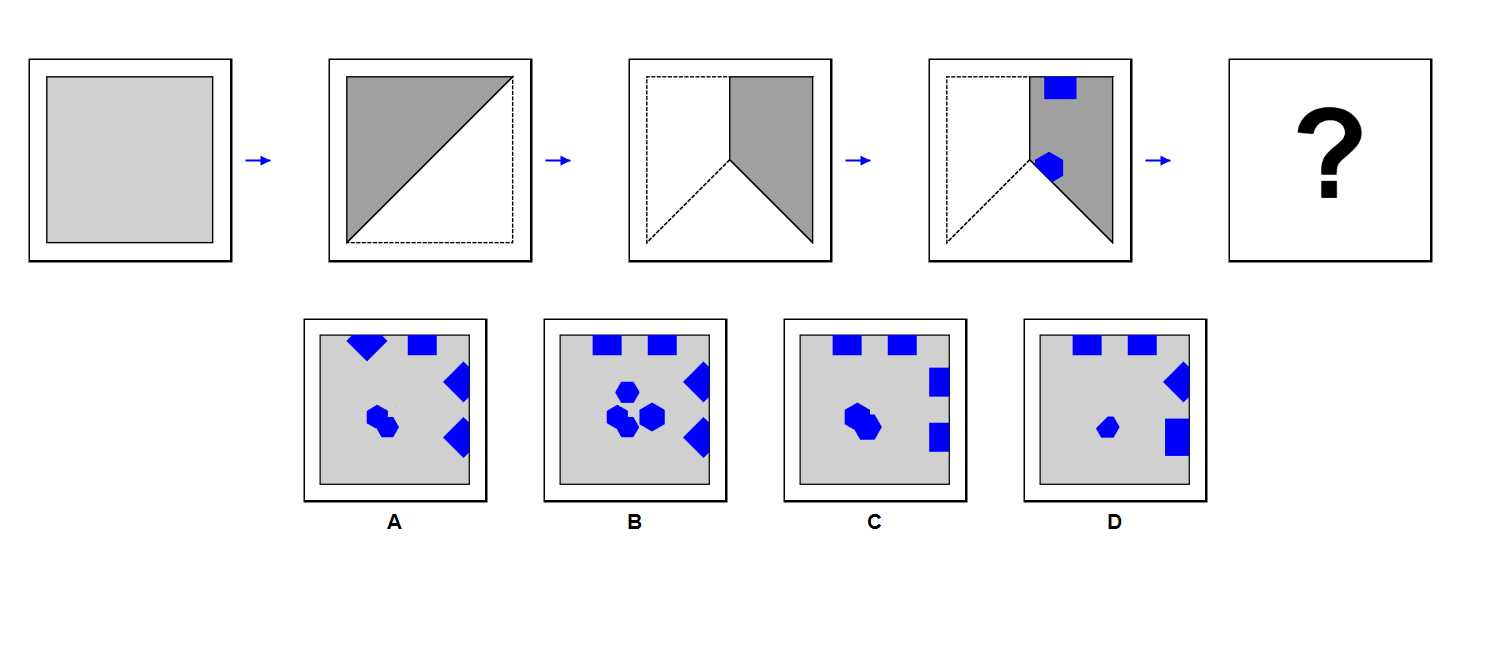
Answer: C